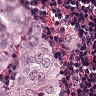
Metastatic tissue present: yes